RGB frame:
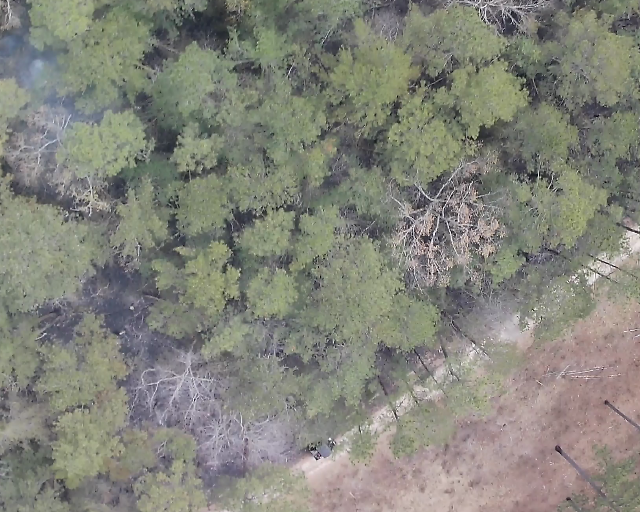
Thermal frame:
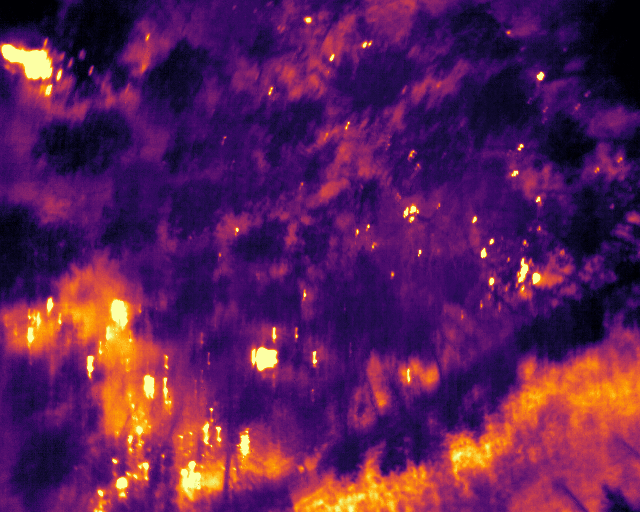
Captured: 2026-02-26 03:07:12
Pixels at or above 80 °C: 177 (fraction of frame: 0.0005402)